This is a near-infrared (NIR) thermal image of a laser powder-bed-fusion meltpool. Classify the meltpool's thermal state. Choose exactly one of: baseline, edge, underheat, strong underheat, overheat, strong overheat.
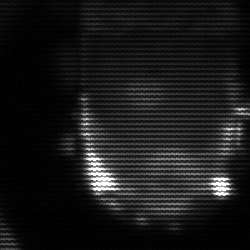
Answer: baseline